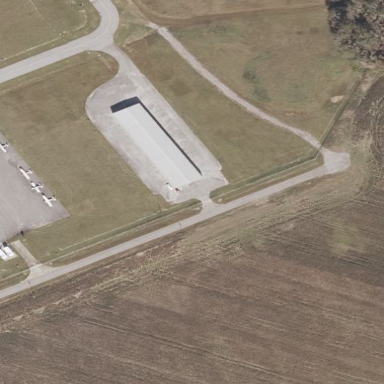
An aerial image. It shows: Apron at the airport.